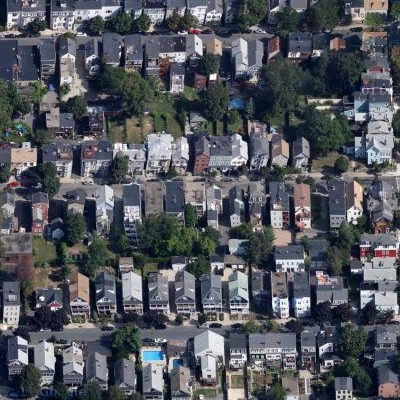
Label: fResident